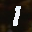
Label: 1